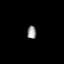
Tissue: lung
Cell type: Myeloid cells
Senescence score: 0.7161
Nuclear area (px): 118
Mean DAPI intensity: 147.153